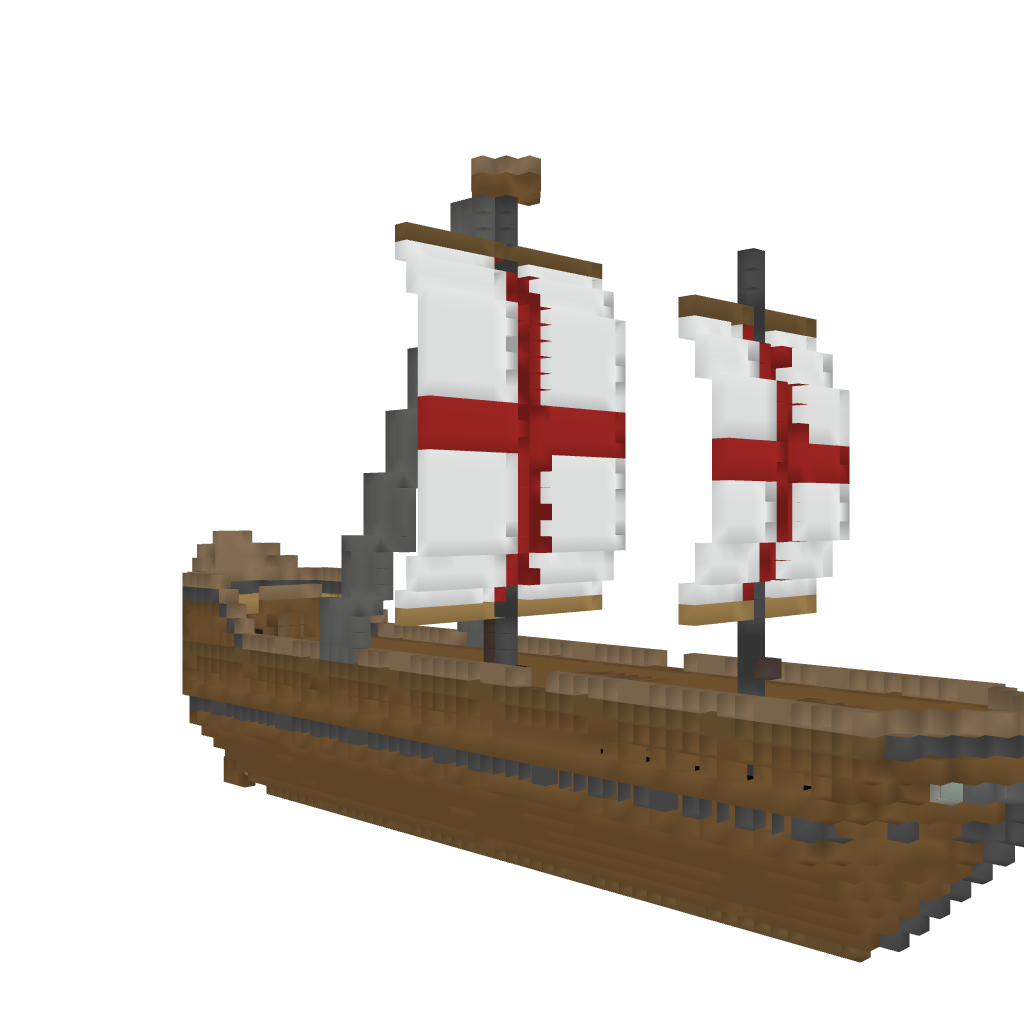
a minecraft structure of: HMS Spirit of Fire